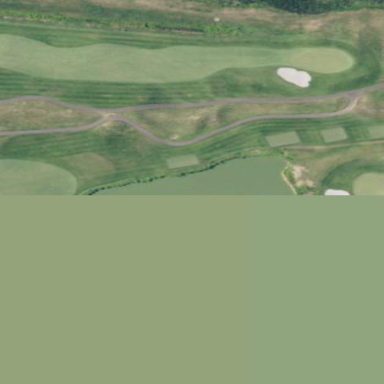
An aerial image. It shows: Golf fairway in the image.